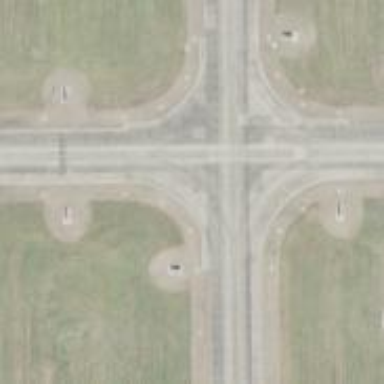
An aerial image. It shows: Image of taxiway at airport.